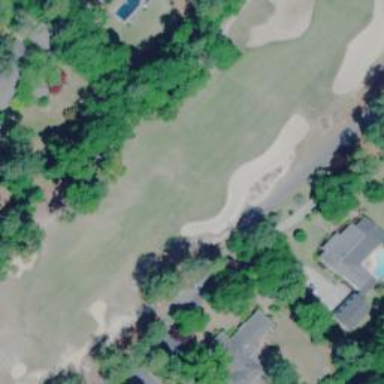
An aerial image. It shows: Sand bunker on golf course.